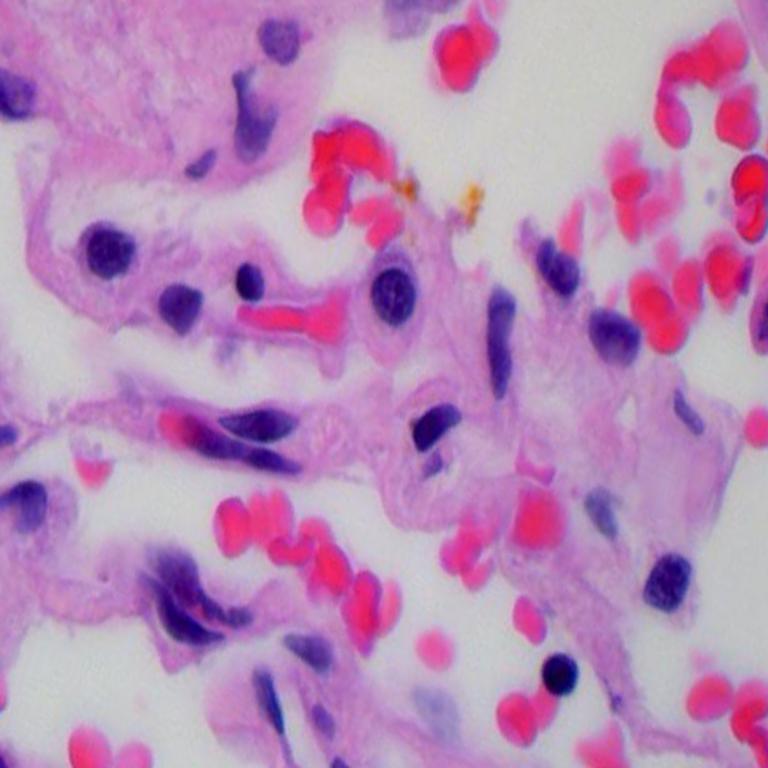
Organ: lung
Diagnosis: benign